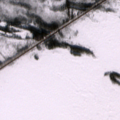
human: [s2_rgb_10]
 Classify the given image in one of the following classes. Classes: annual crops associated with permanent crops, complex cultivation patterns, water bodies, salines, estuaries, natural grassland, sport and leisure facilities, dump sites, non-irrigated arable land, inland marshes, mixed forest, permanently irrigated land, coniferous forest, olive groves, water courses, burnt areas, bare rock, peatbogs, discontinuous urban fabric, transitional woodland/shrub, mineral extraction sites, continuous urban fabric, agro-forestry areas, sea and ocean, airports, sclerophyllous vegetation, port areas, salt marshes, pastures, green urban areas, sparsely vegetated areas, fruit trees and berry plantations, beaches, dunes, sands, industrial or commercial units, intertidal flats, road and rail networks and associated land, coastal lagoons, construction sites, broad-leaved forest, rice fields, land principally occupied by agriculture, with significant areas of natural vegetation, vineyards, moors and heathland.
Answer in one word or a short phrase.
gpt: coniferous forest, transitional woodland/shrub, peatbogs